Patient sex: F
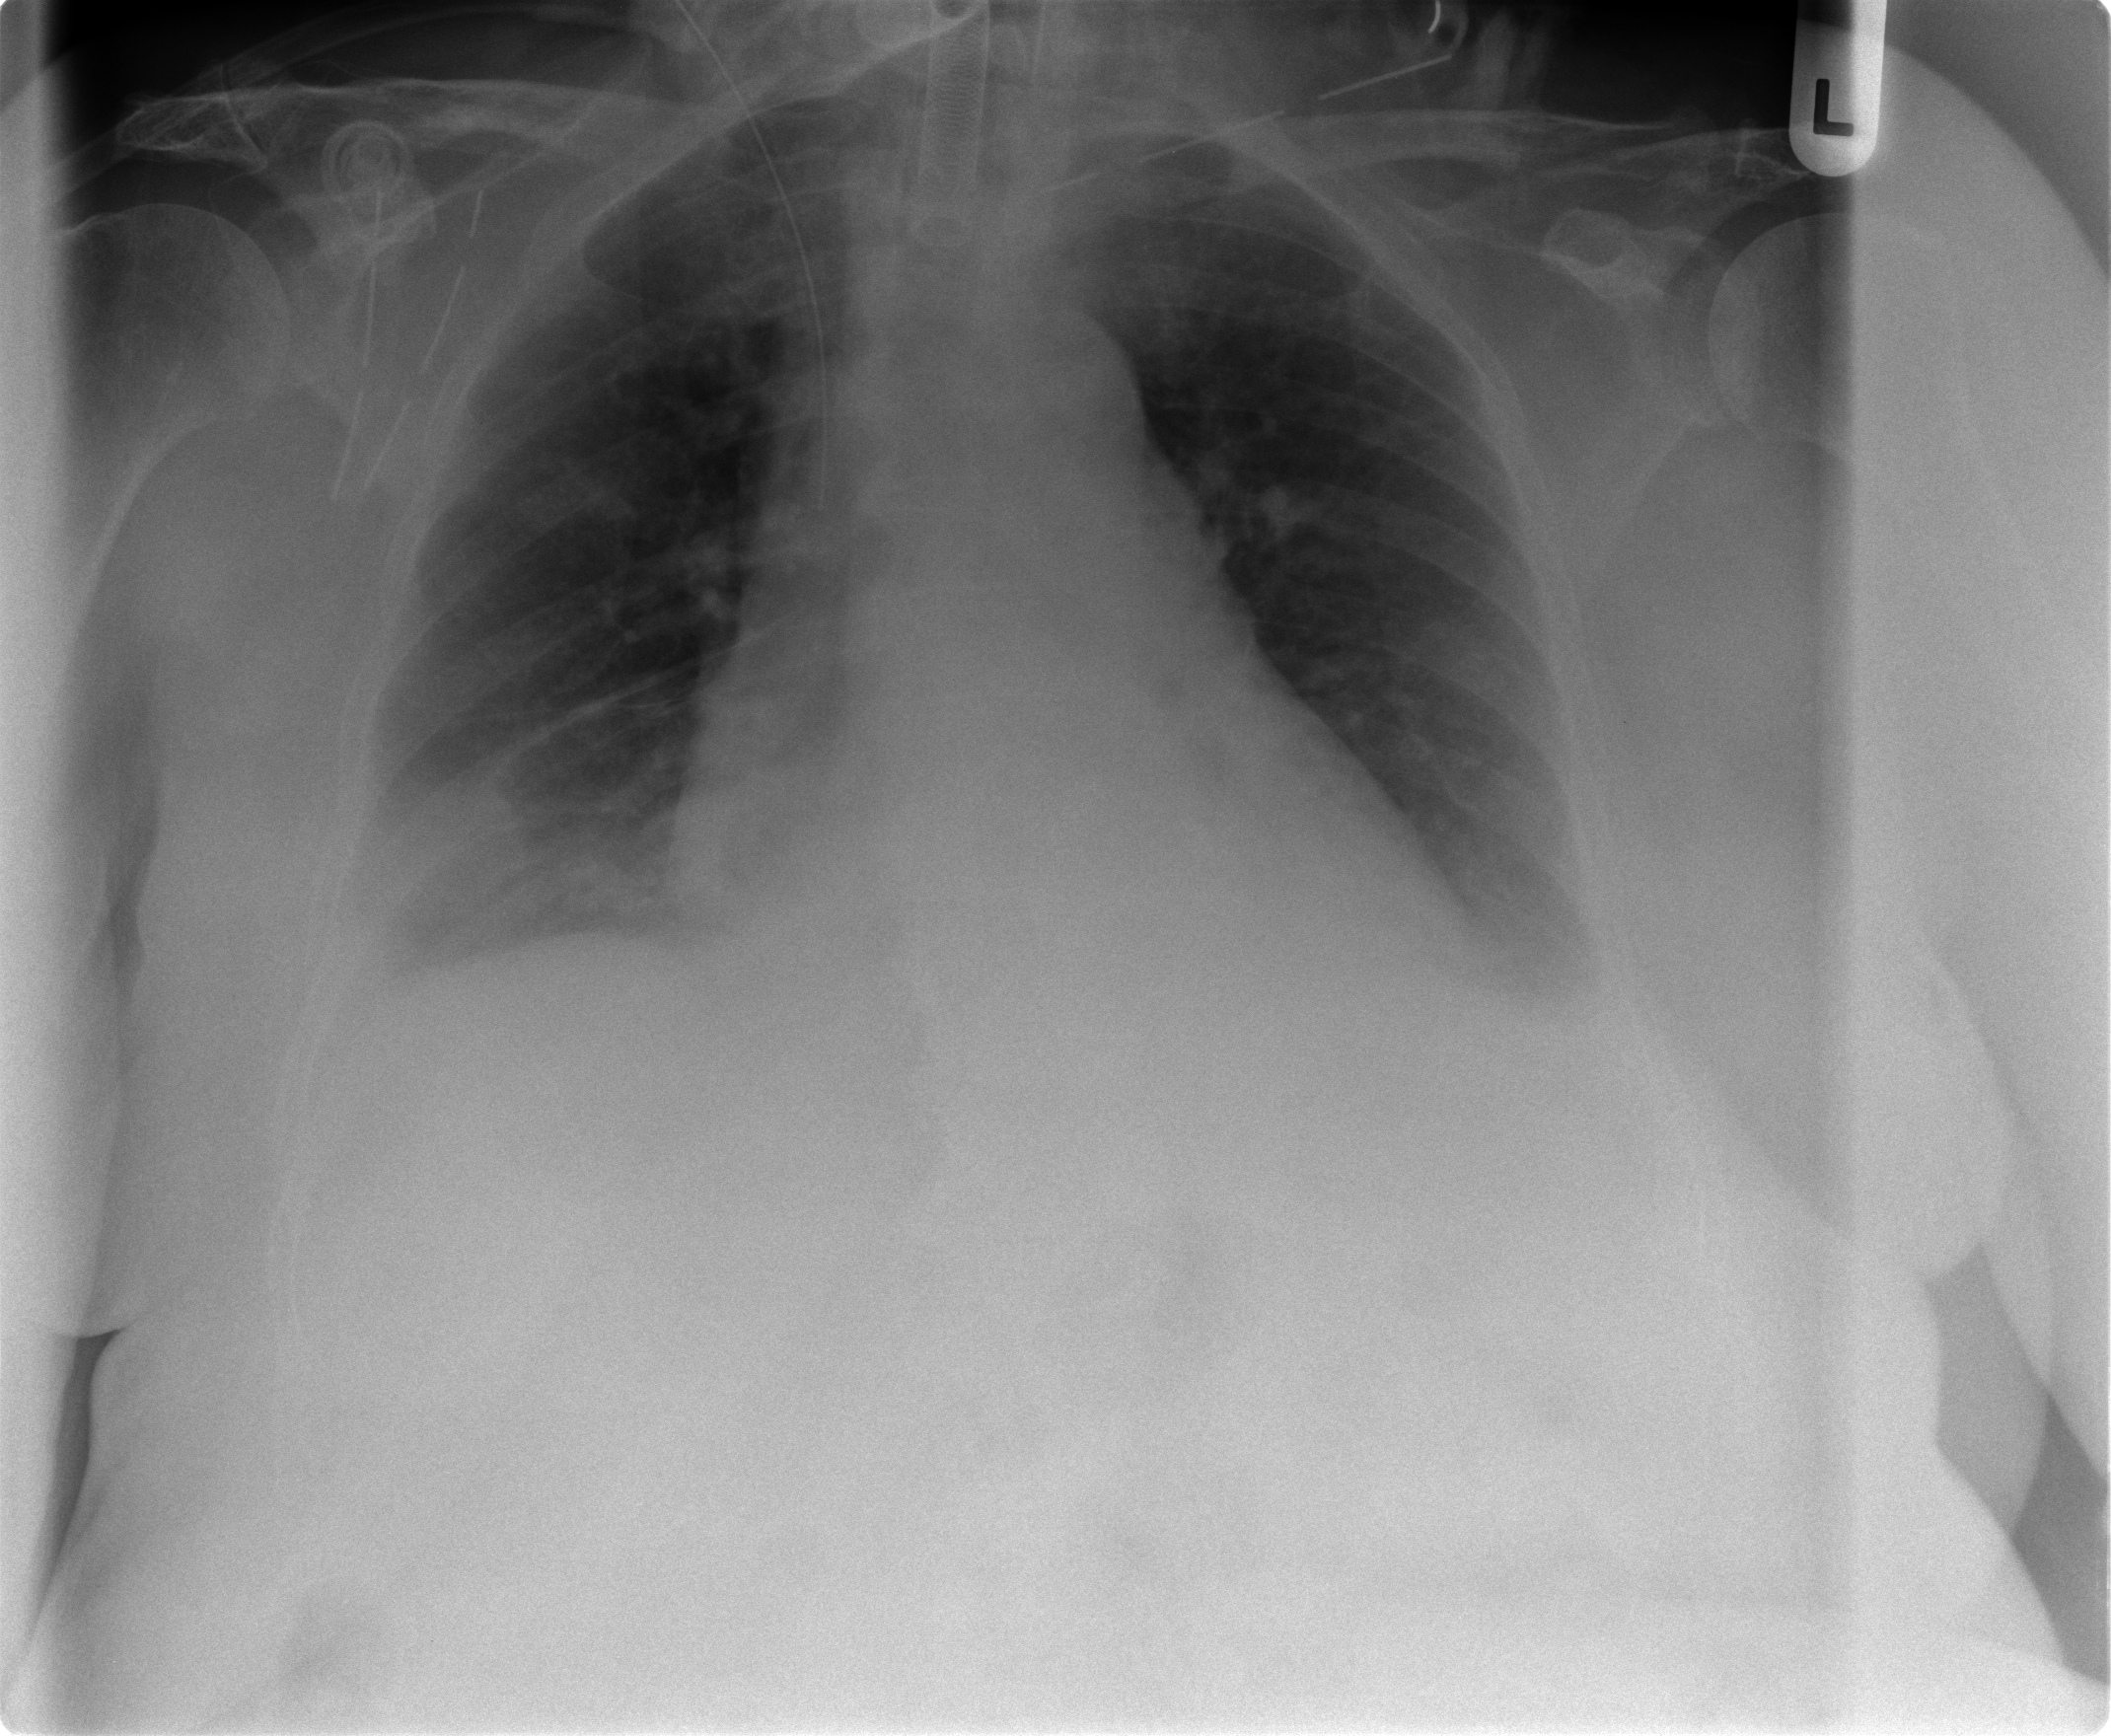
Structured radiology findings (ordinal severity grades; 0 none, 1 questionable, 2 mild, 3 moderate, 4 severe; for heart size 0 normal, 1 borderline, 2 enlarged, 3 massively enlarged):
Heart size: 2
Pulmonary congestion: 2
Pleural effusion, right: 2
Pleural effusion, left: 2
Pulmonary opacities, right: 2
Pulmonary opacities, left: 0
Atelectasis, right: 2
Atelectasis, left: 2